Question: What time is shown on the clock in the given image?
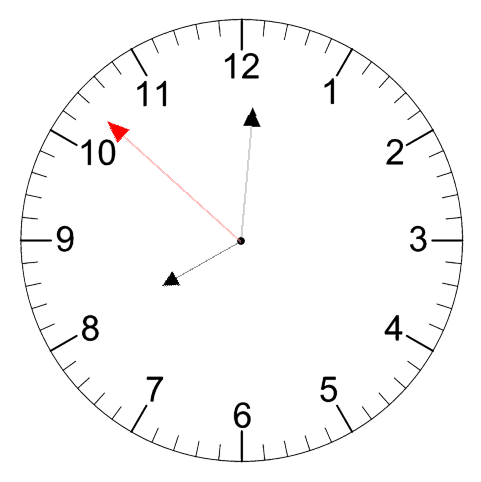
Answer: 08:00:52